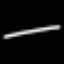
Label: line